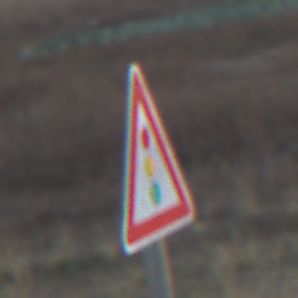
Verkehrszeichen: Lichtzeichenanlage
Umgebung: Outdoor, Nature
Tageszeit: SunriseSunset
Wetter: Clear
Licht: Natural
Jahreszeit: Winter
Kontrast: LowContrast